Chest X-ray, AP view. Patient: 61 years old, sex M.
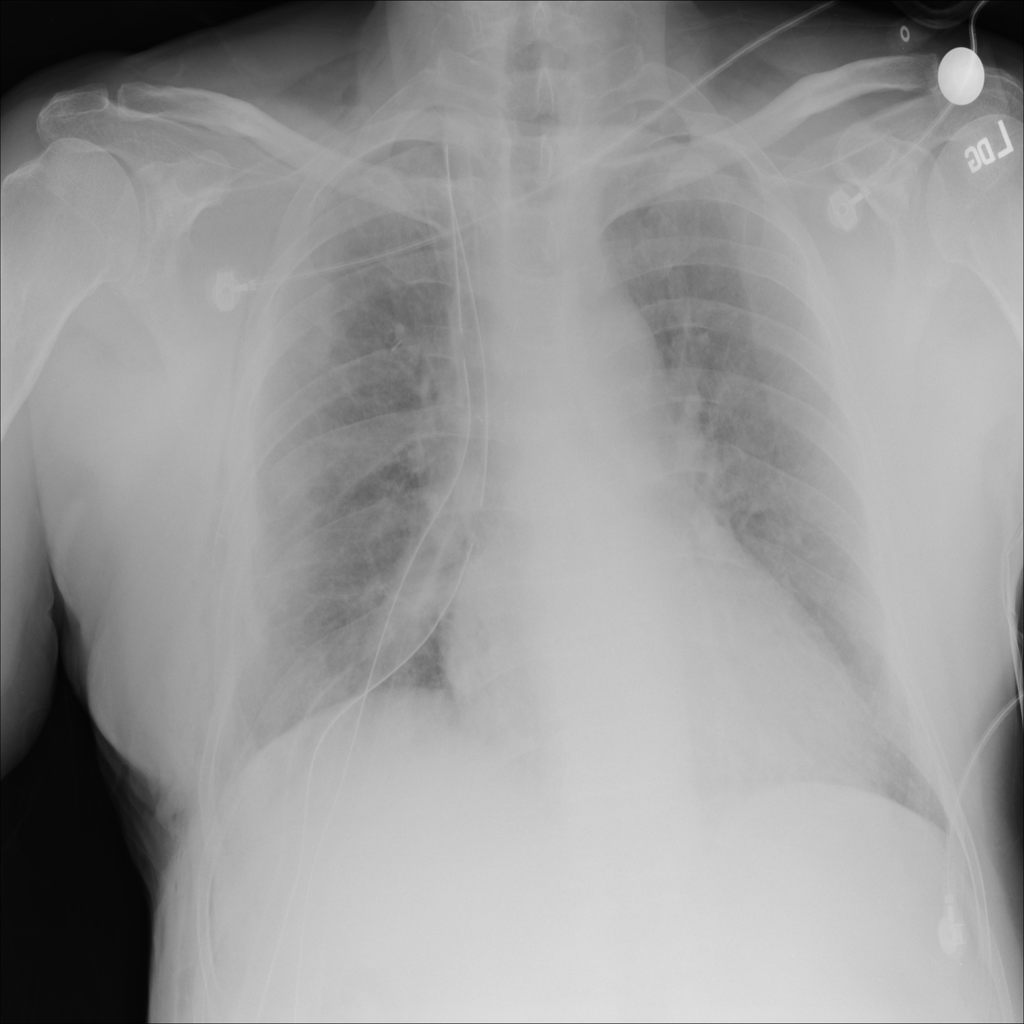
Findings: No Finding